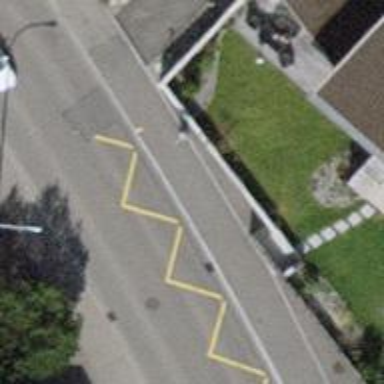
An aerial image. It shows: Bus stop with platform for public transport.